Aerial crown-view tile of a tropical tree (Barro Colorado Island, Panama), acquired 20250317:
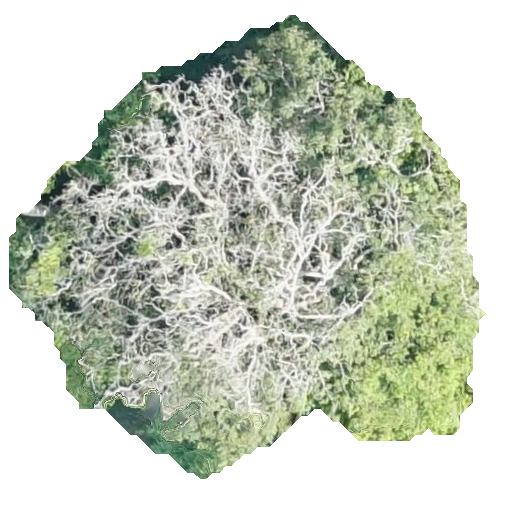
Species: Handroanthus guayacan
GBIF accepted scientific name: Handroanthus guayacan
Crown area: 221.518 m²